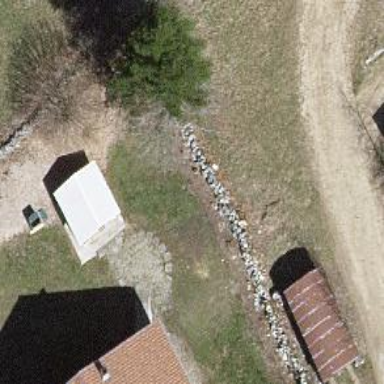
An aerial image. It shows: Dry stone wall barrier.